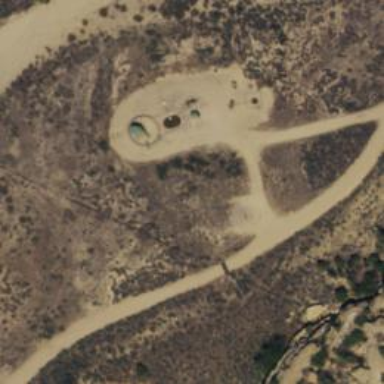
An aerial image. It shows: Storage tank with man-made structure.